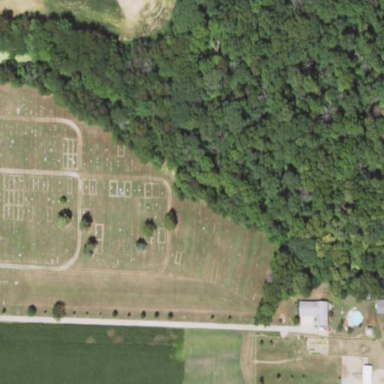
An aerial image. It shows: Cemetery.